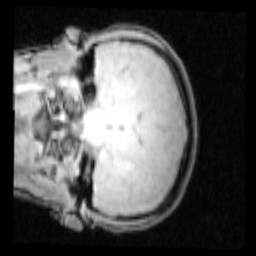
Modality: PDw
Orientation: coronal
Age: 17
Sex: female
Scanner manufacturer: siemens
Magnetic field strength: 3 T
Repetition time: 0.25 s
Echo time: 0.00103 s